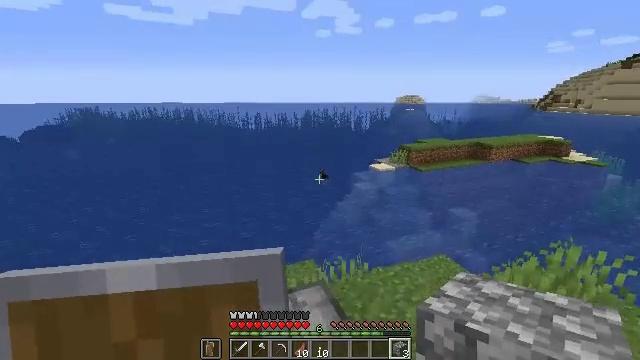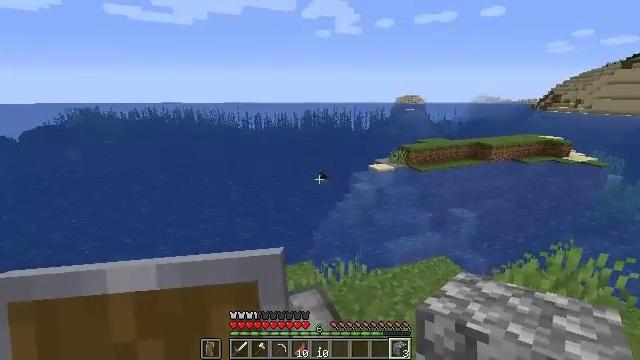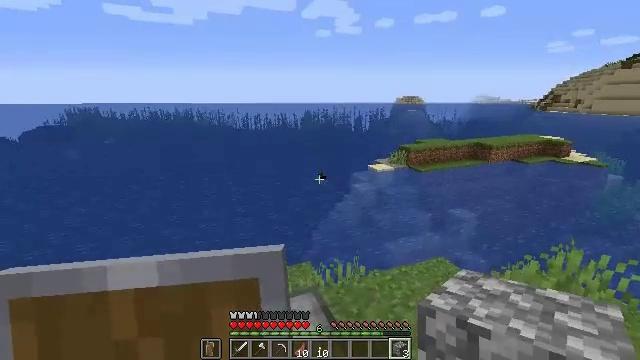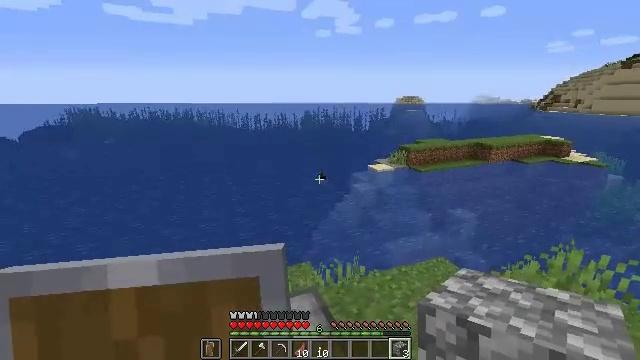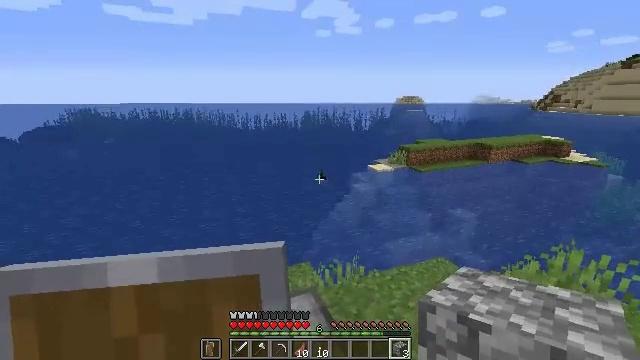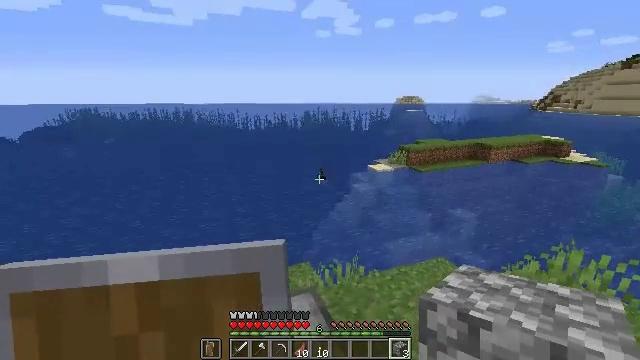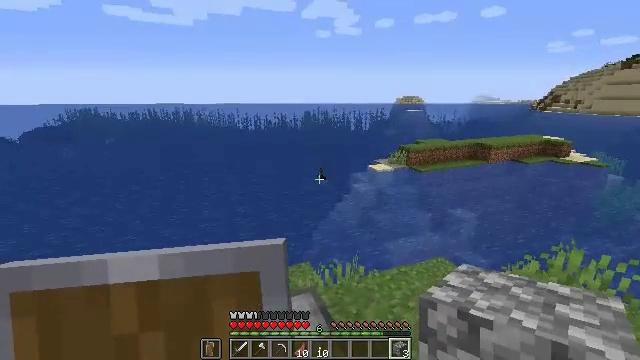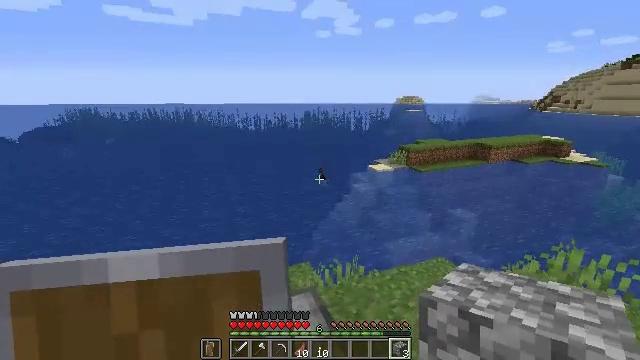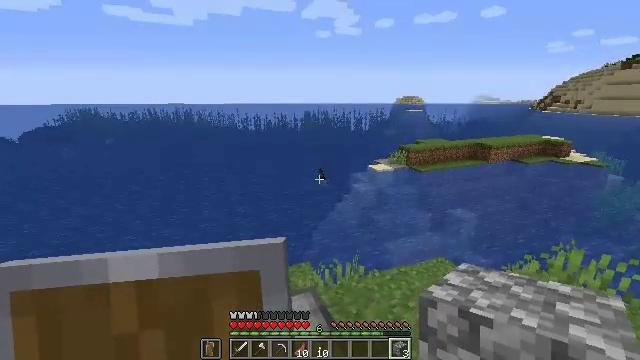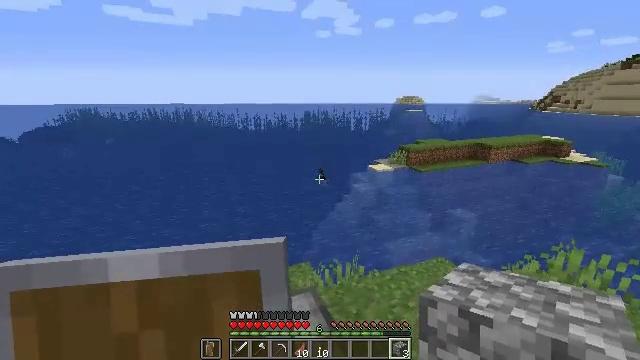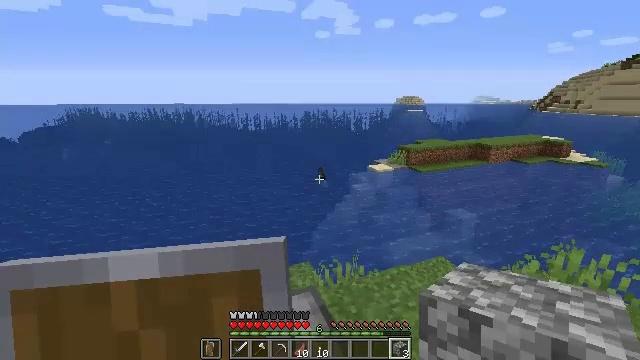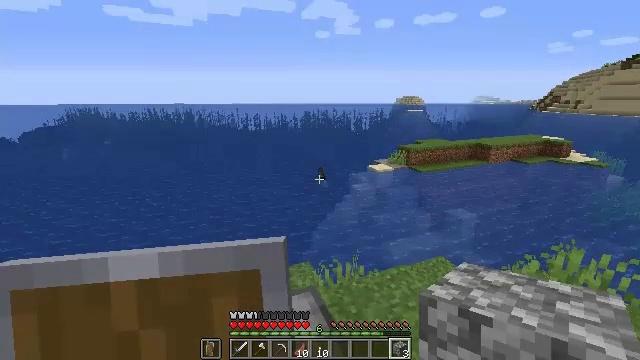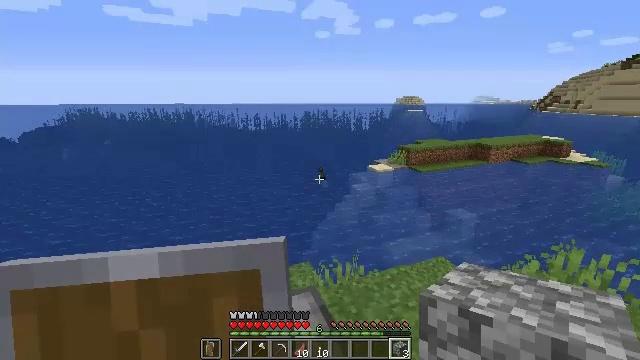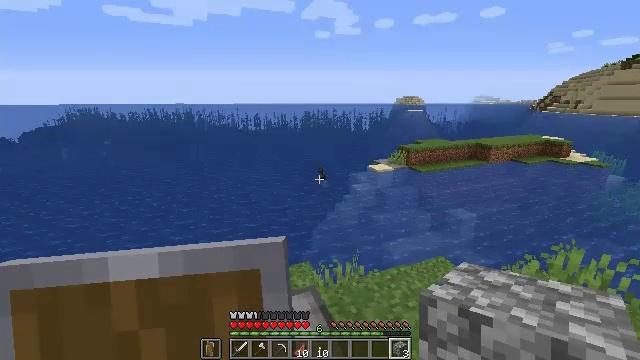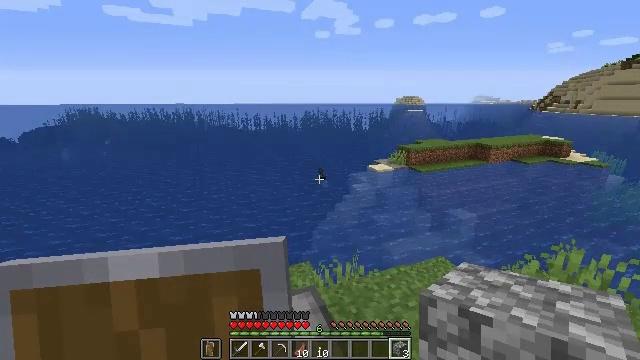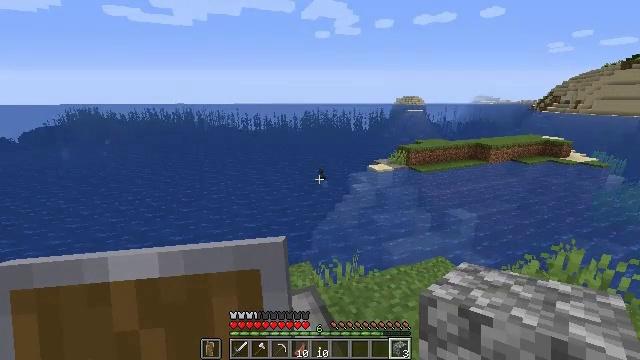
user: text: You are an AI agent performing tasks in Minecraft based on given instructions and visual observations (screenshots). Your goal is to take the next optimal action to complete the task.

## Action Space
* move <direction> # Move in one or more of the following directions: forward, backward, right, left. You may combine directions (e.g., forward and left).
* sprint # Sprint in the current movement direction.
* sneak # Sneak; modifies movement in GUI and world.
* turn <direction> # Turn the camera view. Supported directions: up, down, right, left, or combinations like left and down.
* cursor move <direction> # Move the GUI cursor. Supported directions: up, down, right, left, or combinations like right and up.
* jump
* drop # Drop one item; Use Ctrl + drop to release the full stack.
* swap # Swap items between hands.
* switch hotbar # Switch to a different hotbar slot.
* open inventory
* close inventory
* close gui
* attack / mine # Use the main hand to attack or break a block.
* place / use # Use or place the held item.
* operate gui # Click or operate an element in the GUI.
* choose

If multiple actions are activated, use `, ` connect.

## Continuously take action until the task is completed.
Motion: motion action
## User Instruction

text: Interact with the crafting table to craft a spruce boat.
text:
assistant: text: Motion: no_op
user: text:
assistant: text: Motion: no_op
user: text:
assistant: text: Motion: no_op
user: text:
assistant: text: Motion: no_op
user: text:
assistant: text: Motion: no_op
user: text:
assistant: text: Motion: no_op
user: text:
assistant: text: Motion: no_op
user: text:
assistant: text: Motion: no_op
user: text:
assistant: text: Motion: no_op
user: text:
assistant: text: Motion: no_op
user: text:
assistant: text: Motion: no_op
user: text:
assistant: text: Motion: no_op
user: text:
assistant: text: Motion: no_op
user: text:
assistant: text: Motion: no_op
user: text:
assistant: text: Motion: no_op
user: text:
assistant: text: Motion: no_op
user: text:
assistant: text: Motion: no_op
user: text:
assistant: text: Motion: no_op
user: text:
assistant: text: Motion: no_op
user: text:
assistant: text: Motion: no_op
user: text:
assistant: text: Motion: no_op
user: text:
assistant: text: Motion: no_op
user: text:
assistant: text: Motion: no_op
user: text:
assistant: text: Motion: no_op
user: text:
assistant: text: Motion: no_op
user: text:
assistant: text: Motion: no_op
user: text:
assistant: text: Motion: no_op
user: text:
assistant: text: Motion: no_op
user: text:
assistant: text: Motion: no_op
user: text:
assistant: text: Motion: no_op